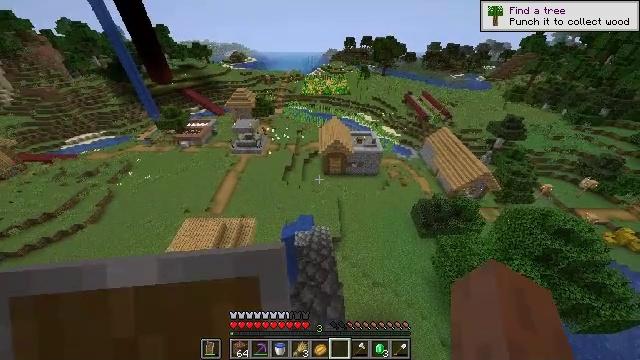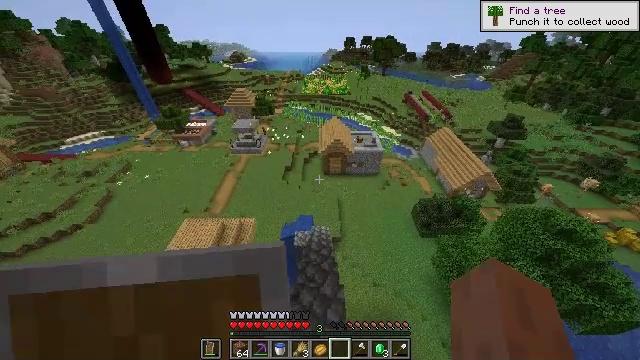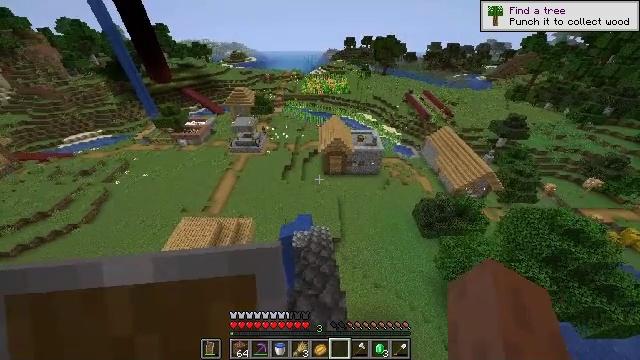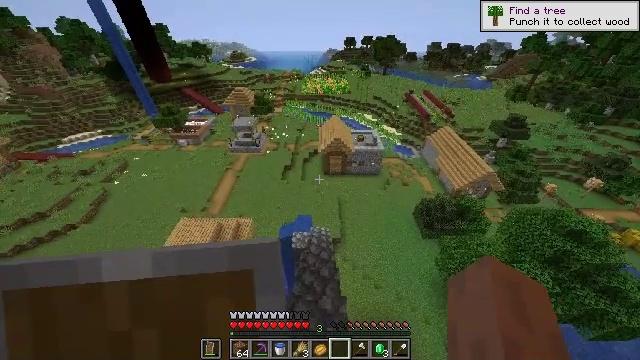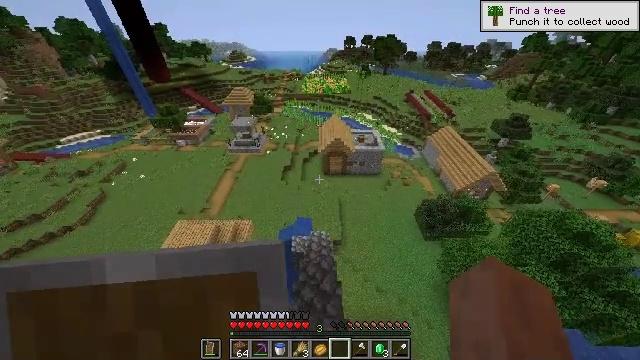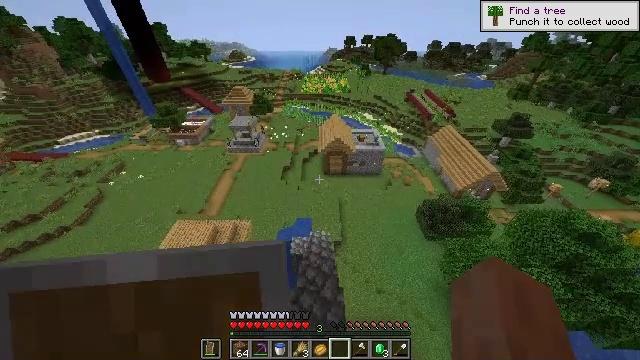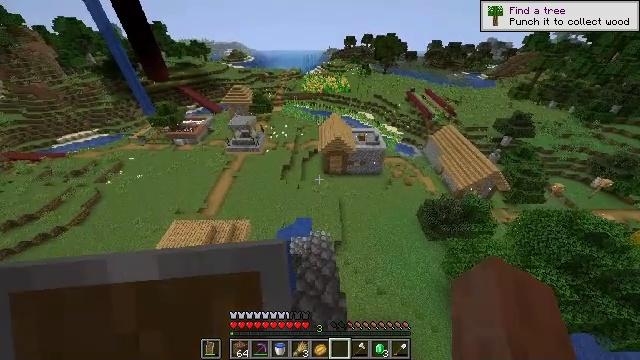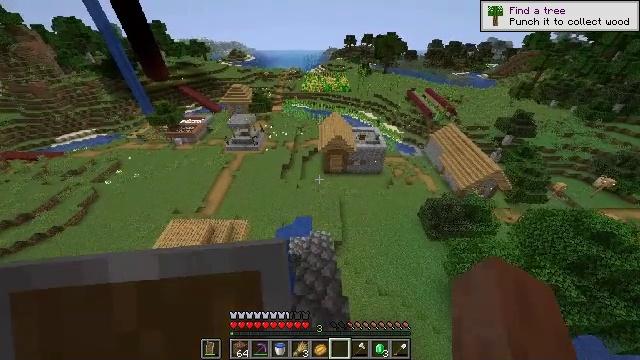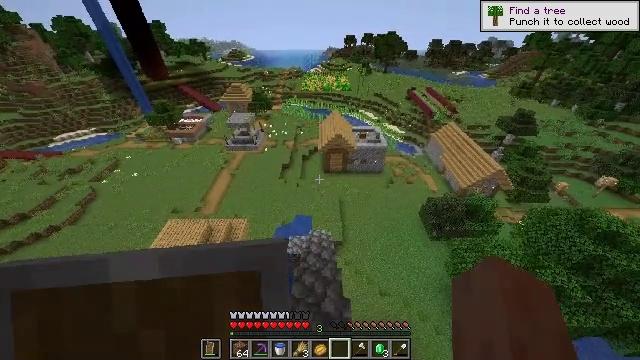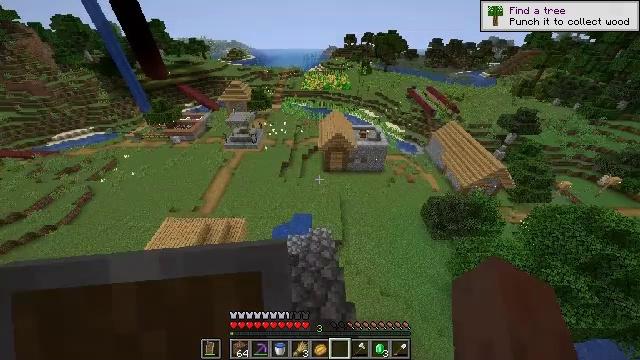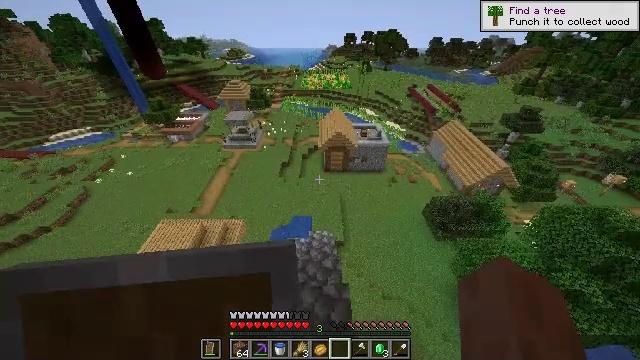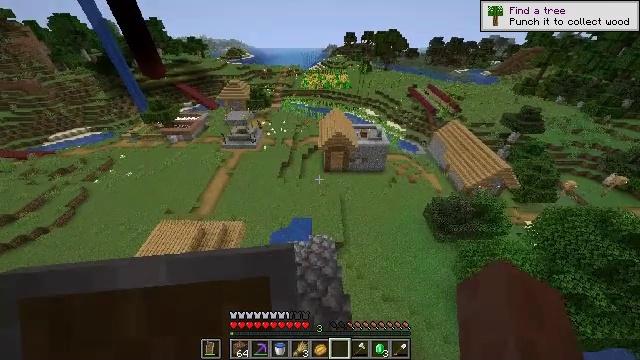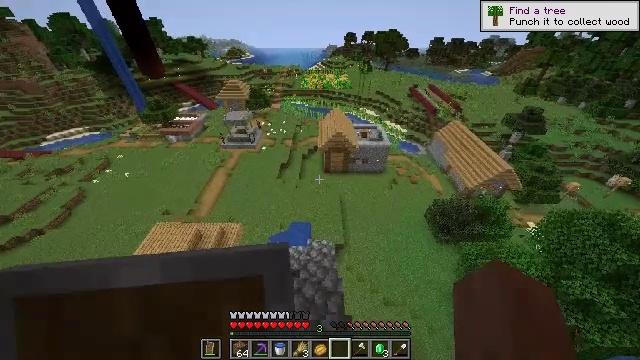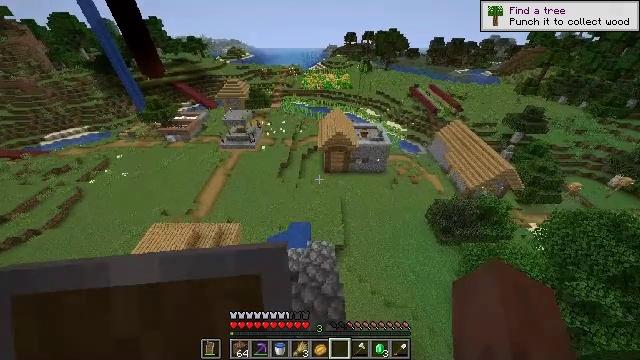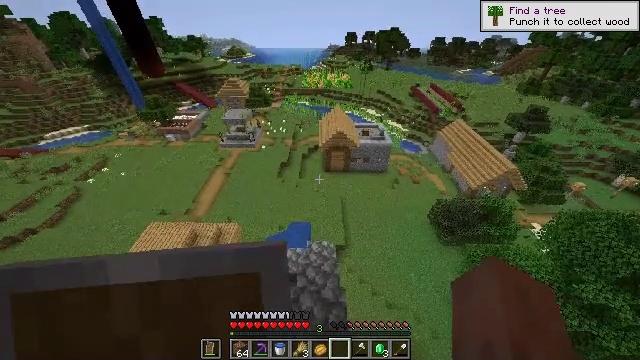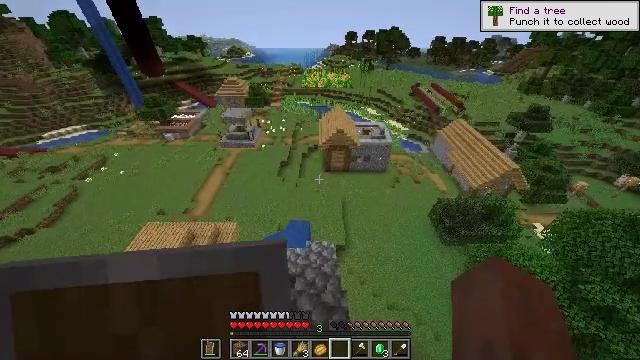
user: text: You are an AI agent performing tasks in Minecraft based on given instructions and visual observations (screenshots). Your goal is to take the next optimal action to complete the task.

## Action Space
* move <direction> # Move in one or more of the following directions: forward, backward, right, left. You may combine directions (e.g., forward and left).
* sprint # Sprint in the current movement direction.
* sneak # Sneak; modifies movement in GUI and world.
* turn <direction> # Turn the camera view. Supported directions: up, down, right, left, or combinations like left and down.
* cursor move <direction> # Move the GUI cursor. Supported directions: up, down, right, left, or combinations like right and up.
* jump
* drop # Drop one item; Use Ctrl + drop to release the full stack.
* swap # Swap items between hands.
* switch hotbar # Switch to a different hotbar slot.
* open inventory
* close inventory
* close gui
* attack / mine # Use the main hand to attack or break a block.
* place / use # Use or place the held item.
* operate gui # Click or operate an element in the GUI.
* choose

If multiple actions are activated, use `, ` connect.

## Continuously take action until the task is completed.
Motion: motion action
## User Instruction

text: Attack the hay block to get hay.
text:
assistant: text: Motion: move forward
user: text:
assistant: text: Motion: move forward
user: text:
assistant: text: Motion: move forward
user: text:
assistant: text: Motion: move forward
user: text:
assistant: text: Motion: move forward
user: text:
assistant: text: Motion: move forward
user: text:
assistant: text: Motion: move forward
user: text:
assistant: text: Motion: move forward
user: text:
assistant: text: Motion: move forward
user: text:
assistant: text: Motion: move forward
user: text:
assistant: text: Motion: move forward
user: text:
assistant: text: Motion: move forward
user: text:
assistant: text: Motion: move forward
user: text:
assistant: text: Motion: move forward
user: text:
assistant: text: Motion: move forward
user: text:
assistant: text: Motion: move forward
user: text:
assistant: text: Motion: move forward
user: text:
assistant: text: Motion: move forward
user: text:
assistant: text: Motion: move forward
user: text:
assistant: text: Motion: move forward, turn left and down
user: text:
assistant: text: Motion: move forward, turn left and down
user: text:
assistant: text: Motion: move forward, turn left
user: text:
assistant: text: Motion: move forward, turn left
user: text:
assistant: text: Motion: move forward, turn left
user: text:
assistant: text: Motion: move forward, turn left
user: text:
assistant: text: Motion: move forward, turn left and down
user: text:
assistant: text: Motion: move forward, turn left and down
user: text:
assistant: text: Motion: move forward, turn left and down
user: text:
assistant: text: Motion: move forward, turn left and down
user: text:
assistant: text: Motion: move forward, turn left and down